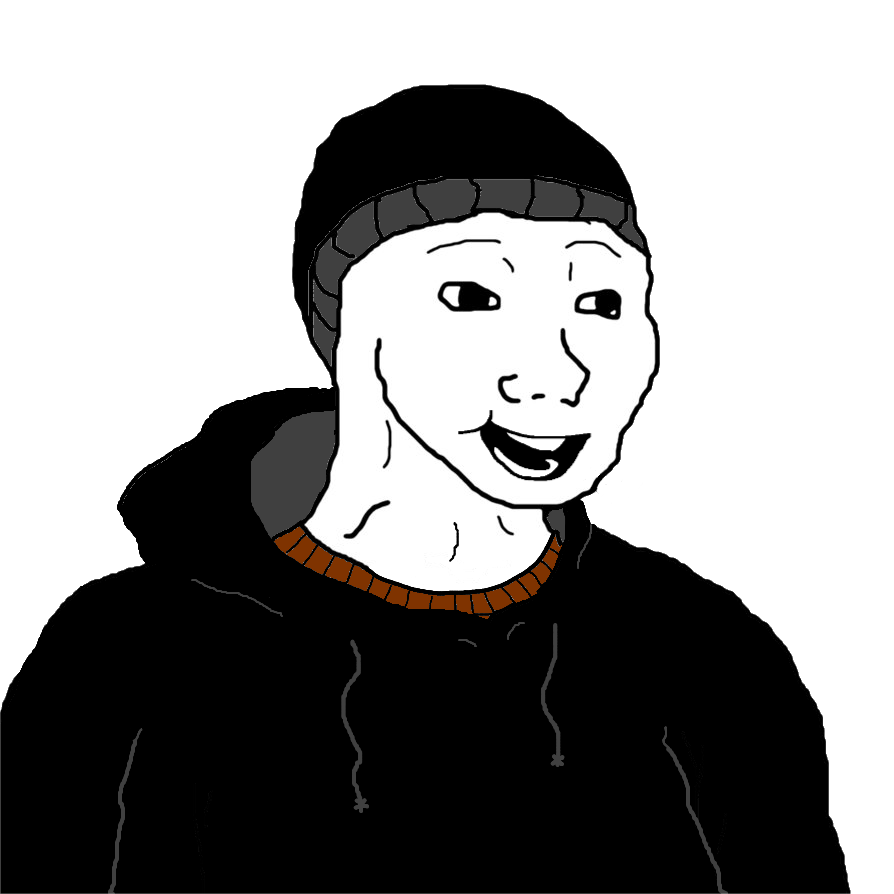
Label: 5_Doomer